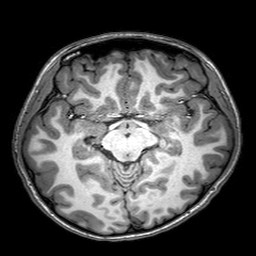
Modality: T1w
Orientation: coronal
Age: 22
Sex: female
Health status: healthy
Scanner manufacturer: philips
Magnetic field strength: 3 T